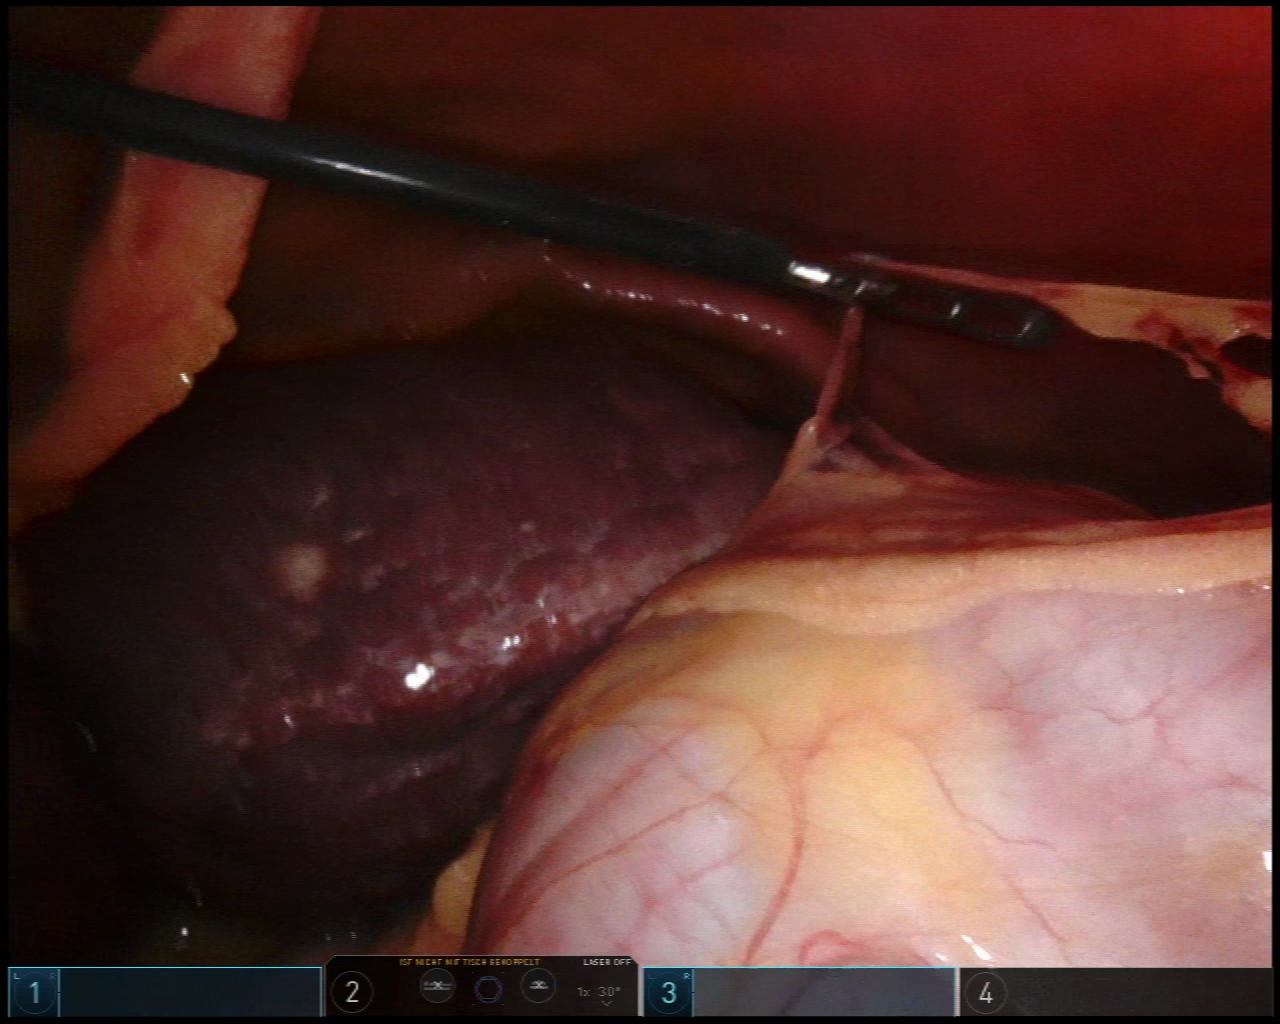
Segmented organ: liver
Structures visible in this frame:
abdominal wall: yes
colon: yes
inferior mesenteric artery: no
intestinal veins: no
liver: yes
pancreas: no
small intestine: no
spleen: no
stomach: no
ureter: no
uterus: no
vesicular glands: no